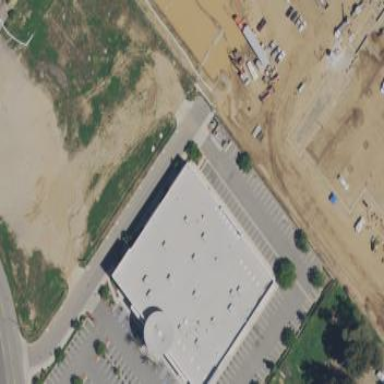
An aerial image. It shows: Fitness center building.